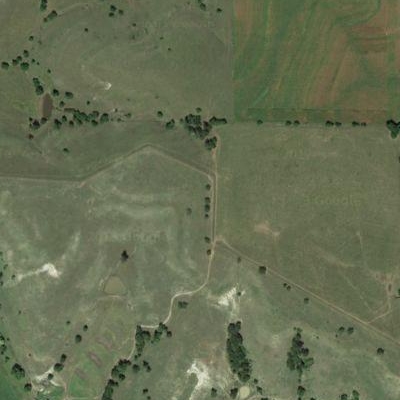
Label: Grass